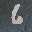
Label: 6